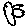
Label: bird